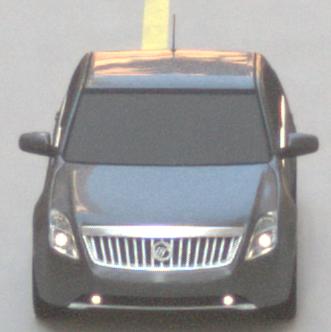
Make: Mercury
Model: Milan
Detailed model: -
Model produced from: 2009
Model produced until: 2010
Doors: 4
Color: gray
Road condition: dry road
Daytime: morning or afternoon
Contrast: medium contrast